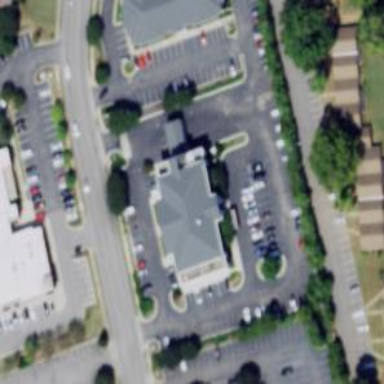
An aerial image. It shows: Healthcare clinic is depicted in the image.